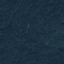
Label: Forest